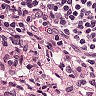
Metastatic tissue present: no